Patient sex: M
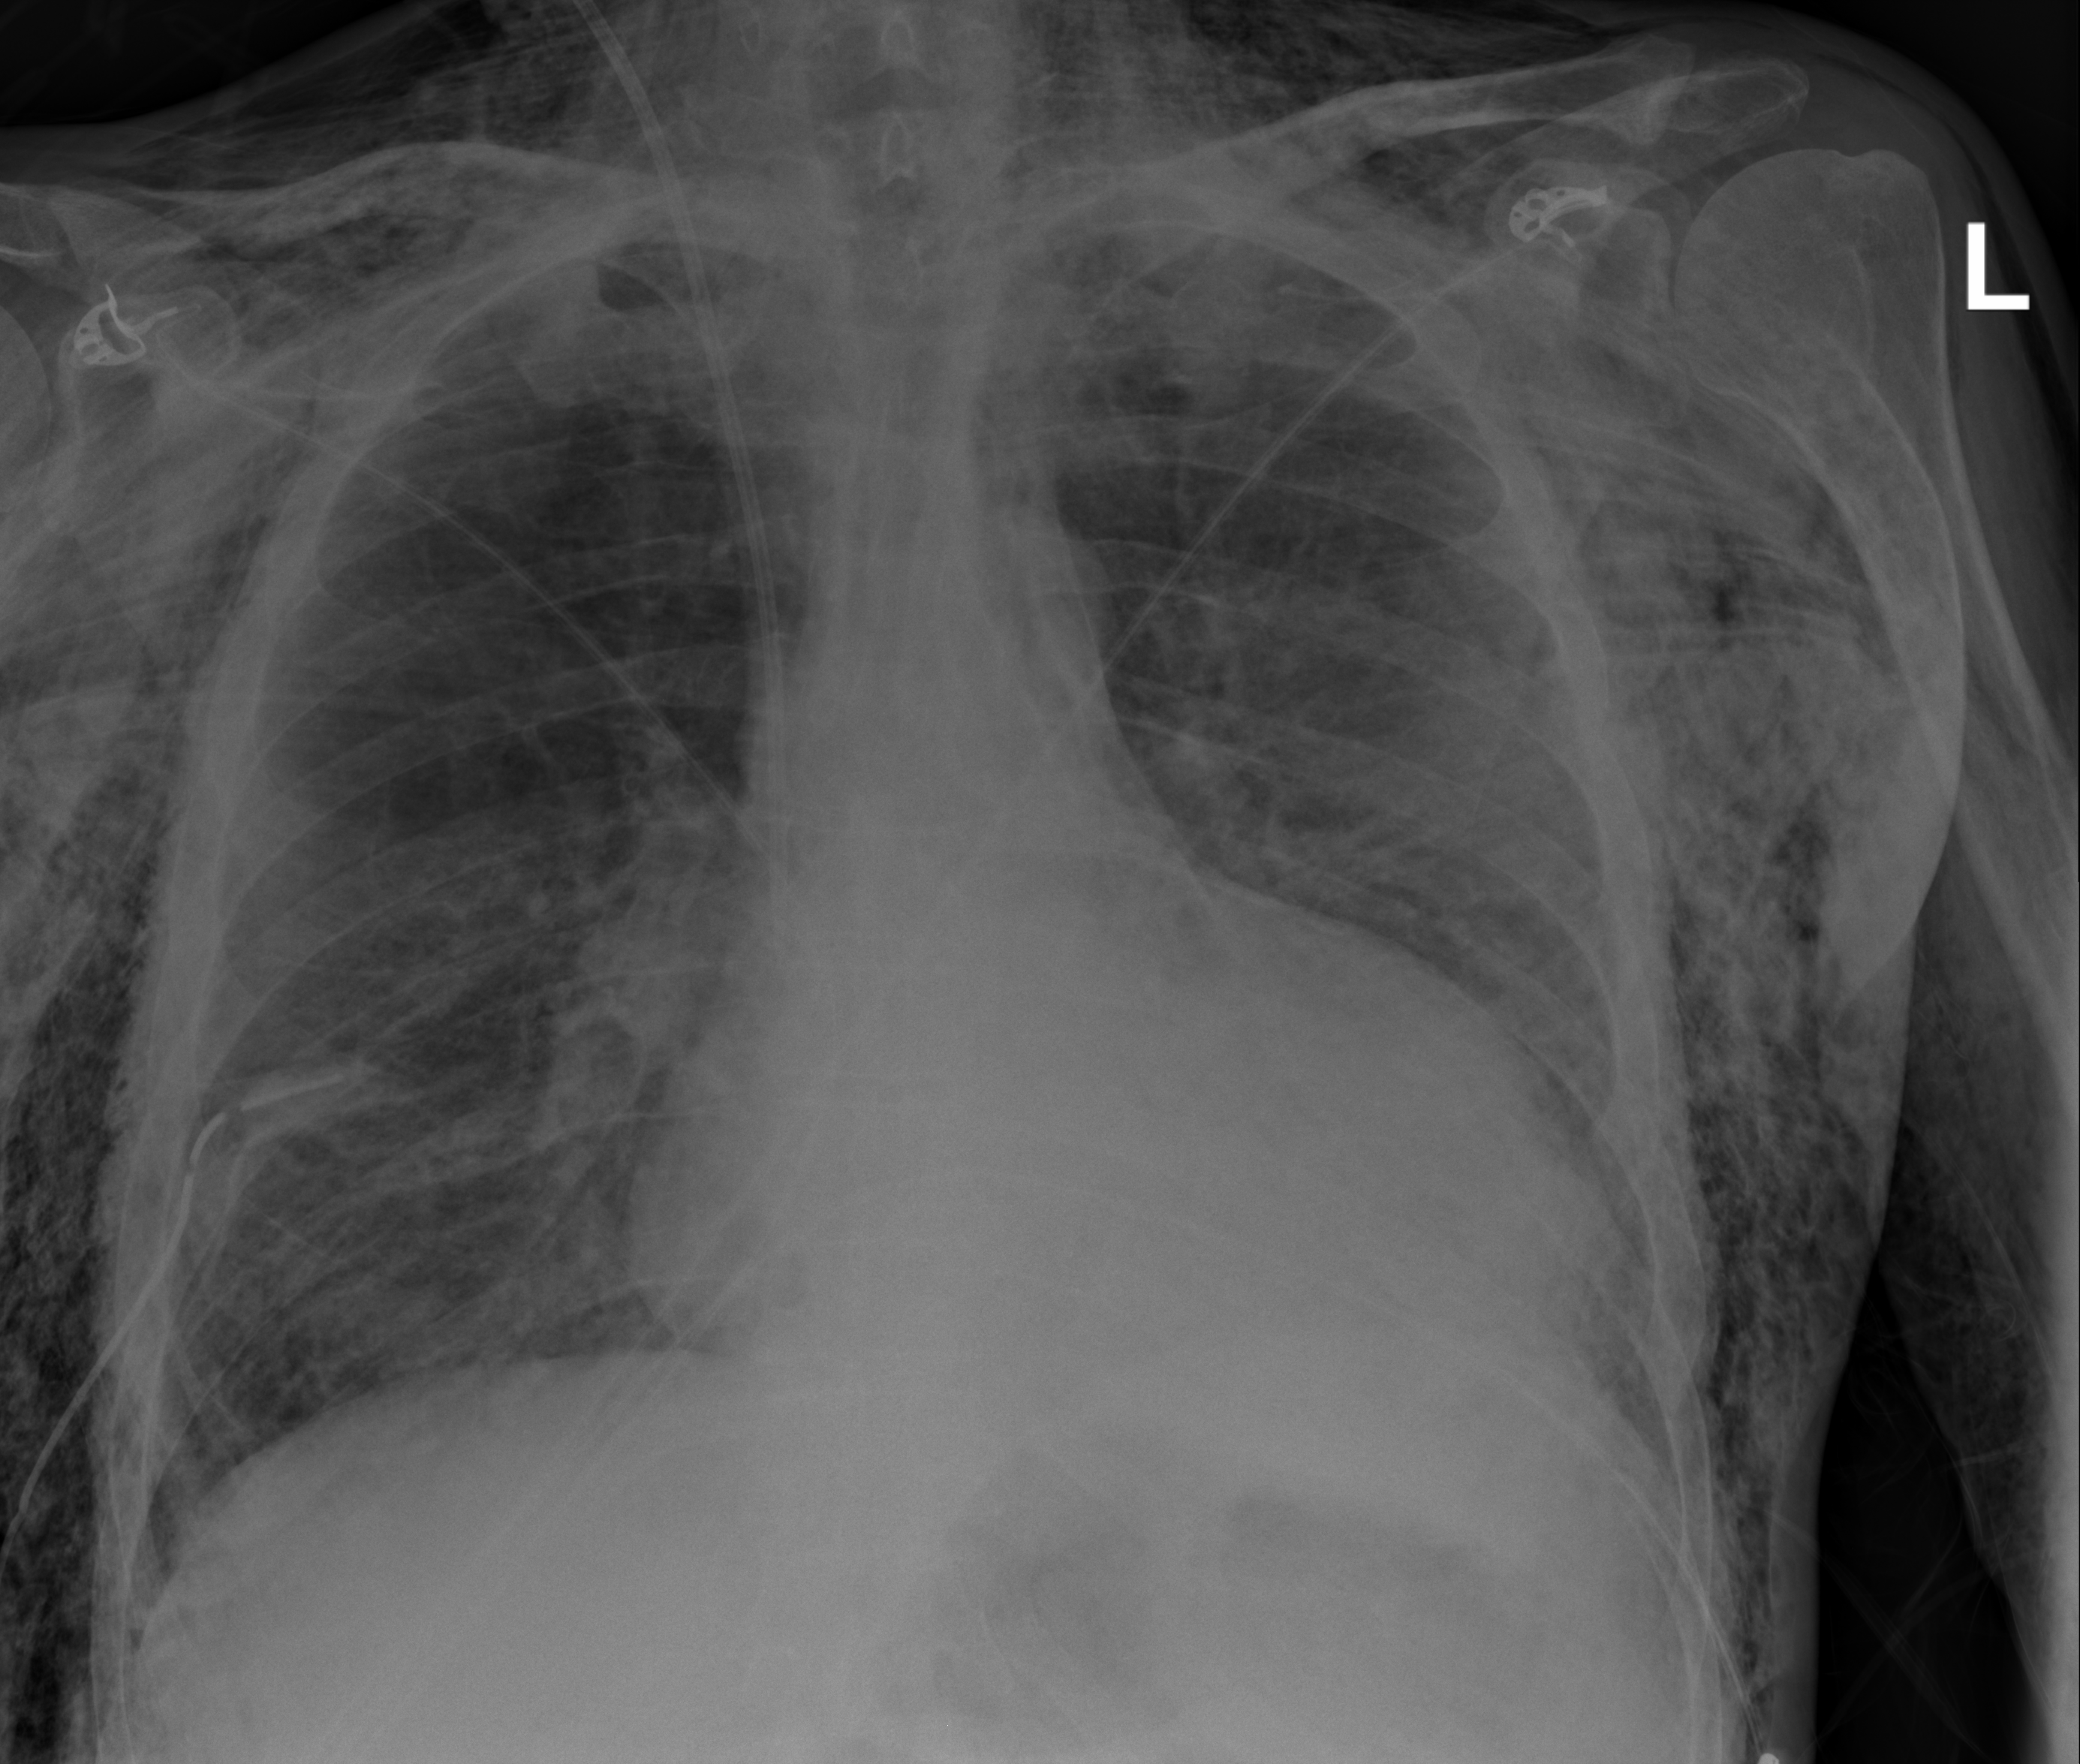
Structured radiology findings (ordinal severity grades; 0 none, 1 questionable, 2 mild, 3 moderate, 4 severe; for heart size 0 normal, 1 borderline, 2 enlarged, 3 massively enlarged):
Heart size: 2
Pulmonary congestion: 2
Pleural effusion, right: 0
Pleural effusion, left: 0
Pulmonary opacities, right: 2
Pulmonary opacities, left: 0
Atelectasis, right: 2
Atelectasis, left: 0